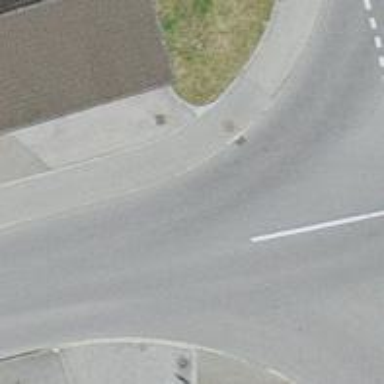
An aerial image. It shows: Unmarked road crossing.